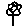
Label: flower